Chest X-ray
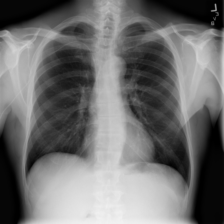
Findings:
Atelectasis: negative
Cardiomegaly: negative
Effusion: negative
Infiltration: negative
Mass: negative
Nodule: negative
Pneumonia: negative
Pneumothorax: negative
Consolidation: negative
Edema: negative
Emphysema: negative
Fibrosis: negative
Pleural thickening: negative
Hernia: negative